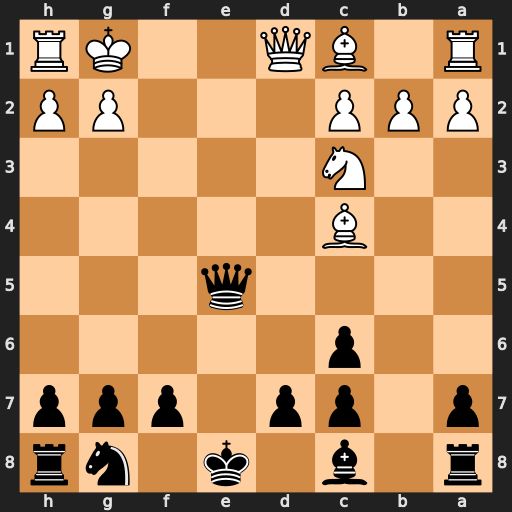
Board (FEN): r1b1k1nr/p1pp1ppp/2p5/4q3/2B5/2N5/PPP3PP/R1BQ2KR
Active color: b
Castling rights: kq
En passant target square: -
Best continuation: Qc5+ Kf1 Qxc4+